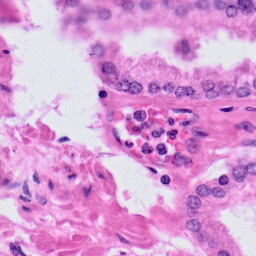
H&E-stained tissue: Prostate